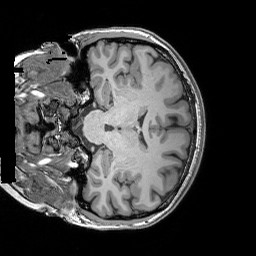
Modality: T1w
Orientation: coronal
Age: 21
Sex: female
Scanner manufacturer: siemens
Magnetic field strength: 3 T
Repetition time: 2.53 s
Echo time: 0.00326 s